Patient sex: F
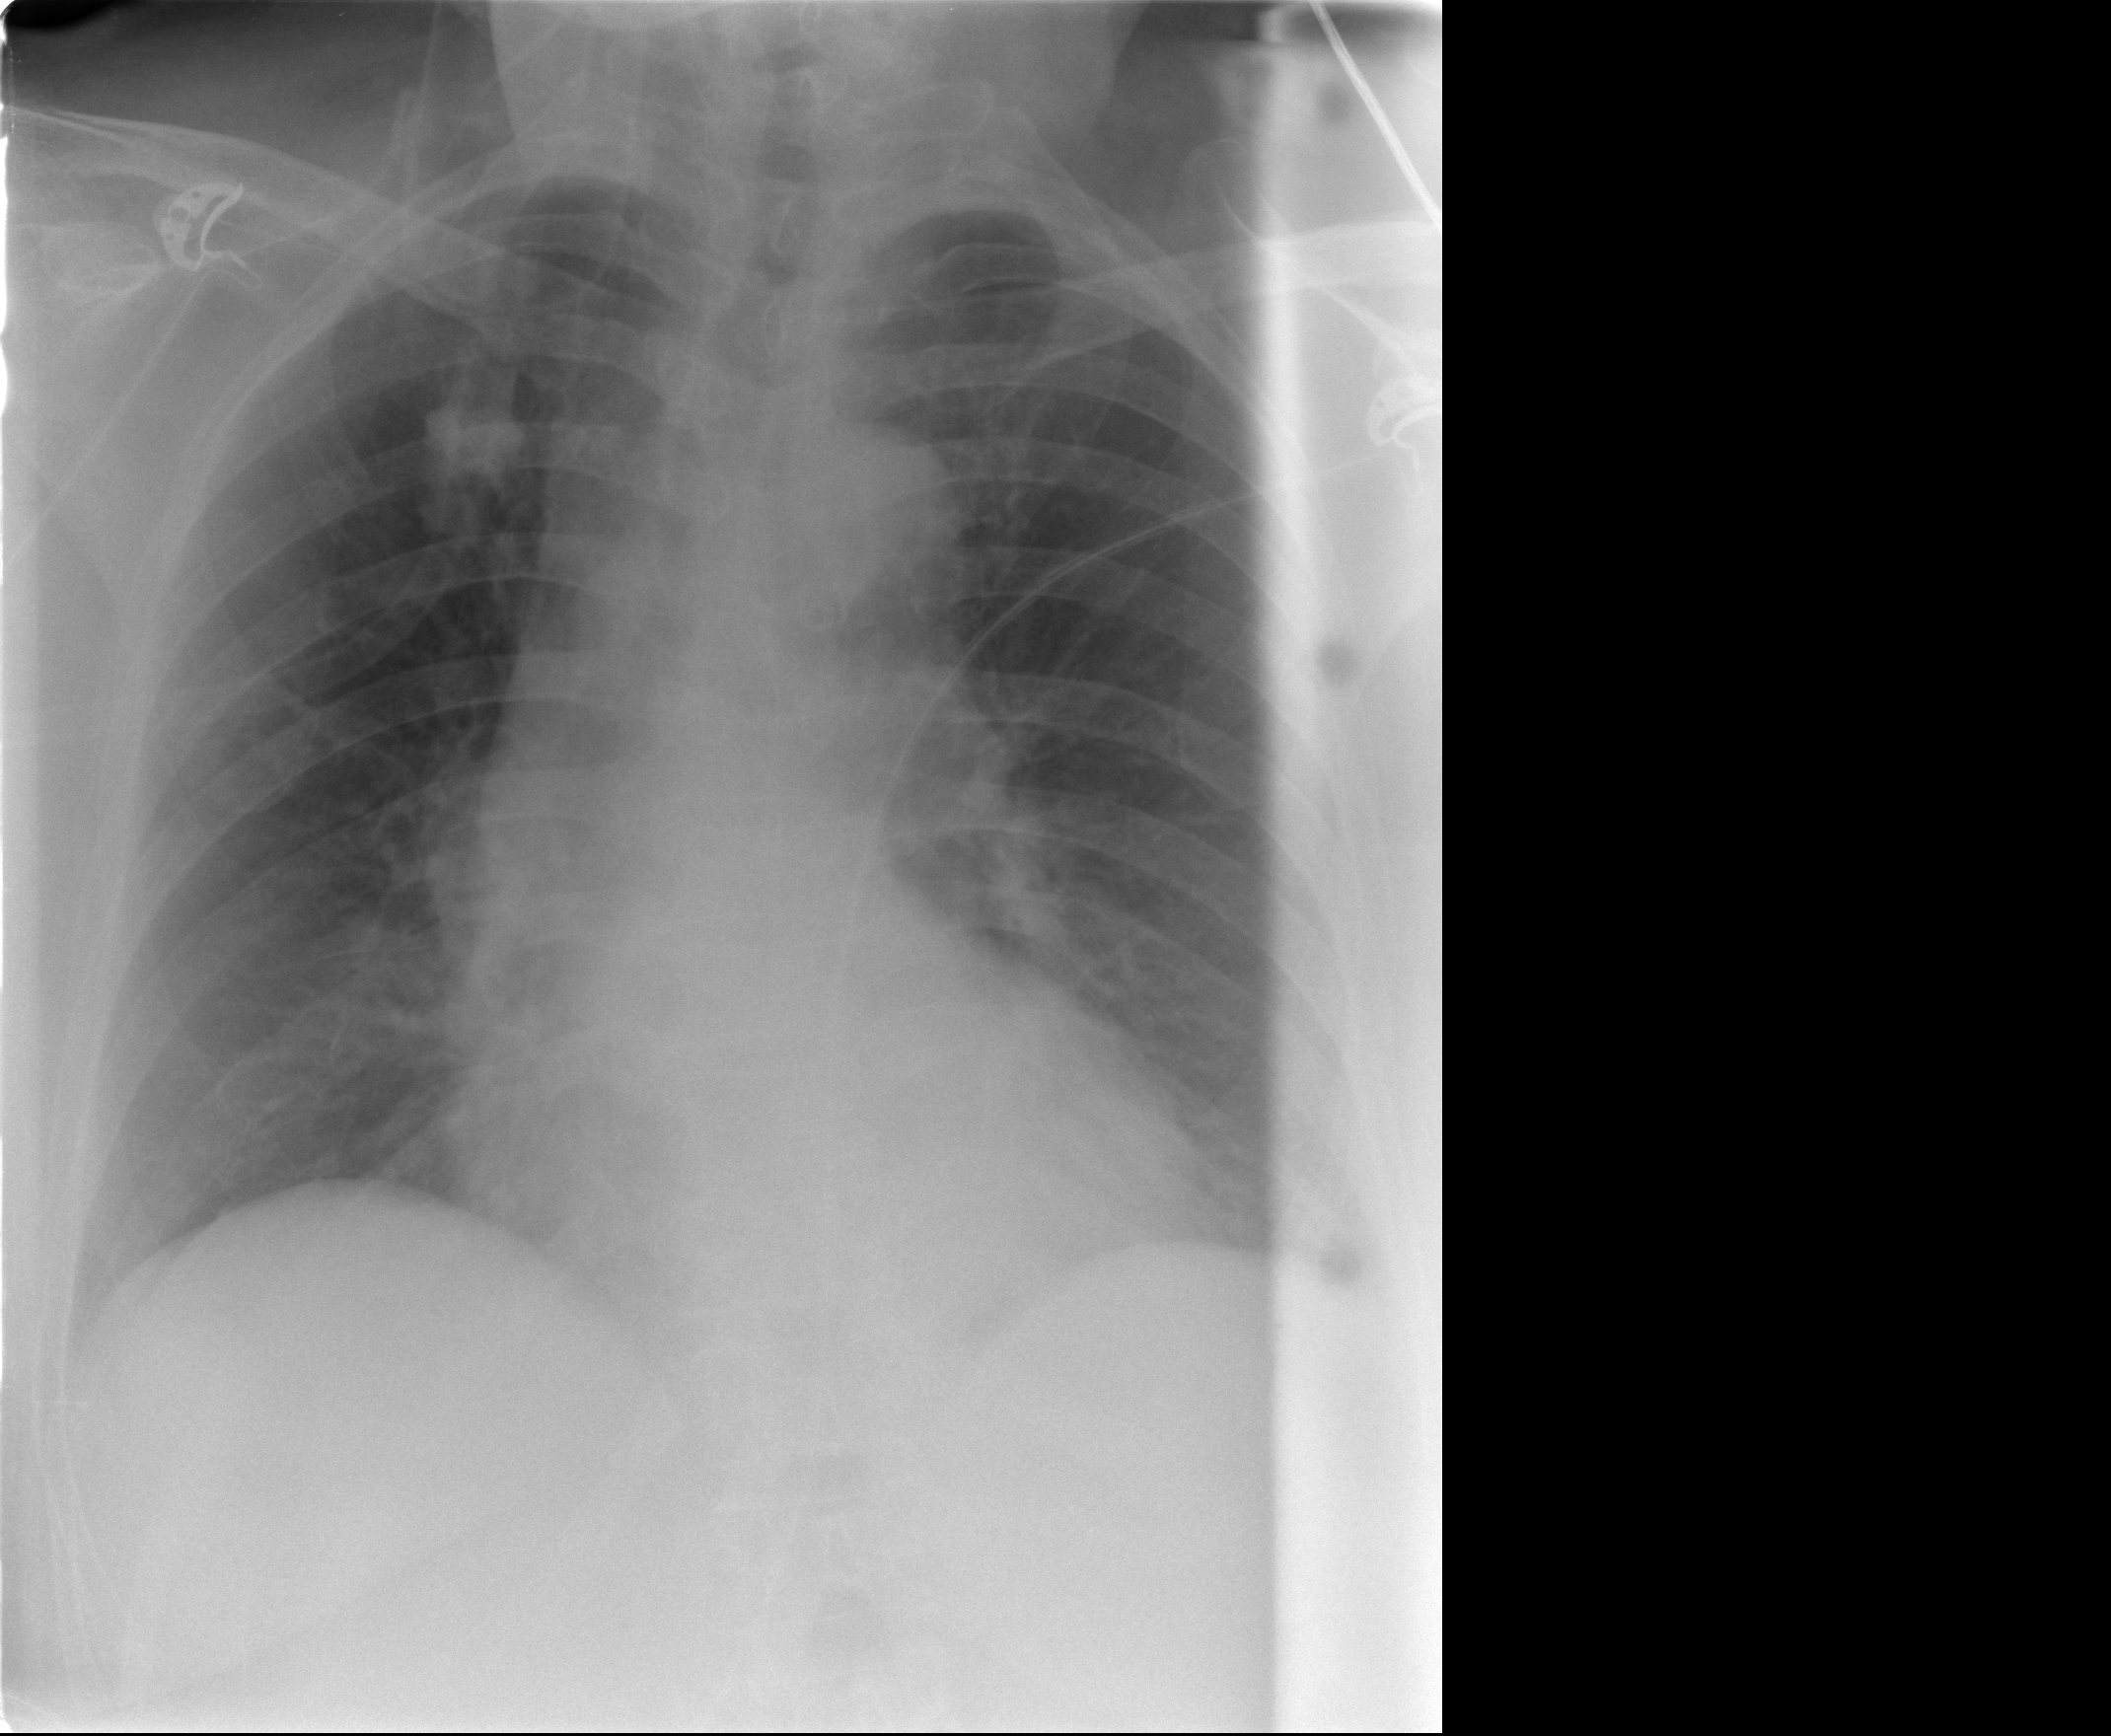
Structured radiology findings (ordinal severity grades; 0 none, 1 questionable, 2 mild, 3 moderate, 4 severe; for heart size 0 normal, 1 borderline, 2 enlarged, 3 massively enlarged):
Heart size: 0
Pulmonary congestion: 0
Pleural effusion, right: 0
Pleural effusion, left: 0
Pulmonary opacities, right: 1
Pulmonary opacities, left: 0
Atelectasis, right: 0
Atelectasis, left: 0